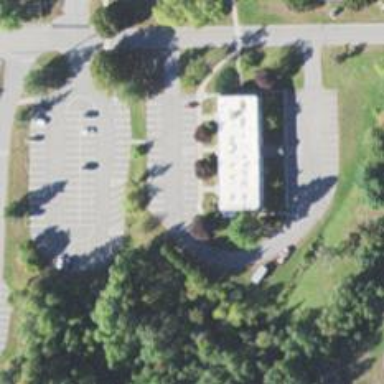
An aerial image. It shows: Parking space.